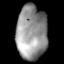
Tissue: lung
Cell type: T cells
Senescence score: 0.2027
Nuclear area (px): 1621
Mean DAPI intensity: 148.955